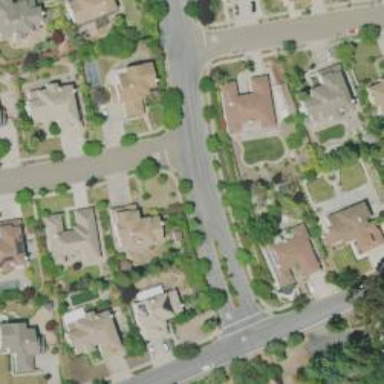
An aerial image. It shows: Residential road.